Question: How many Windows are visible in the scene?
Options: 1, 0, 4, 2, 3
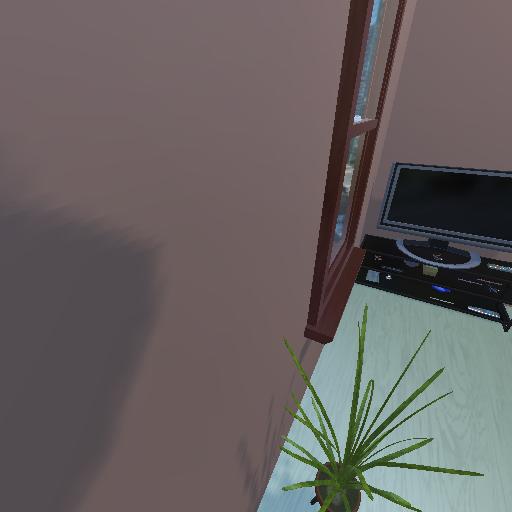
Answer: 1